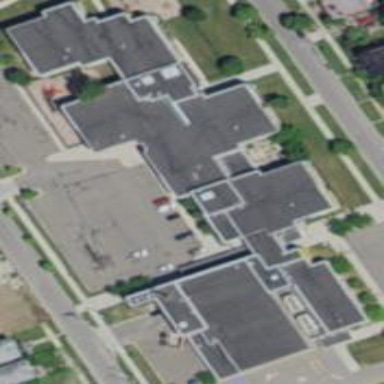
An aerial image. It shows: School building.